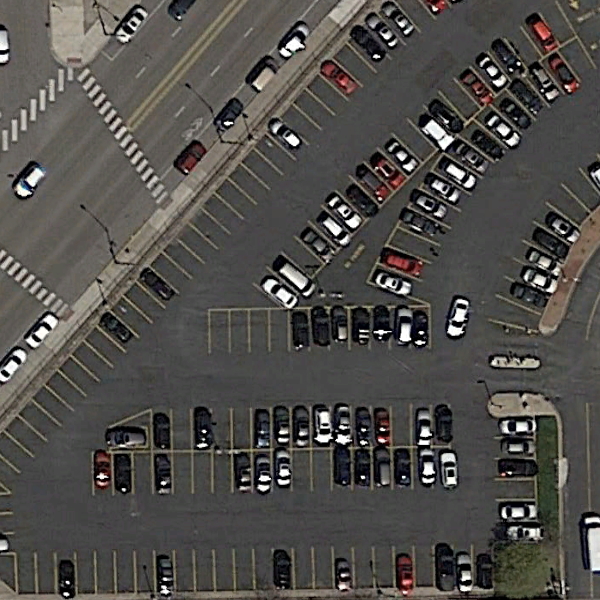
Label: Parking